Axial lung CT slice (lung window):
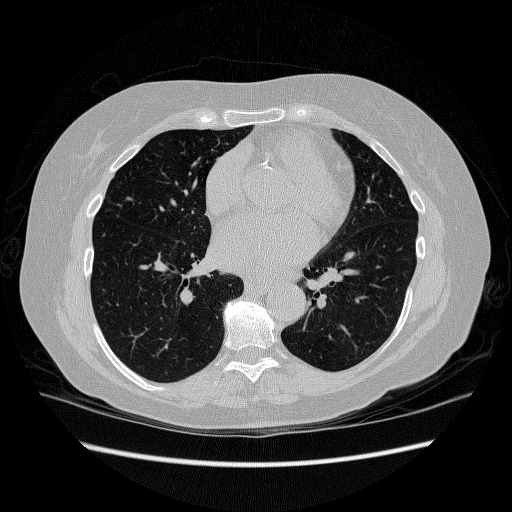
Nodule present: no